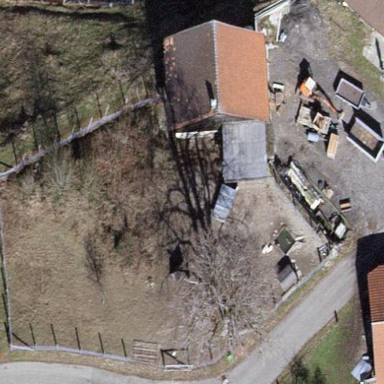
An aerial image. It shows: Farm auxiliary building.